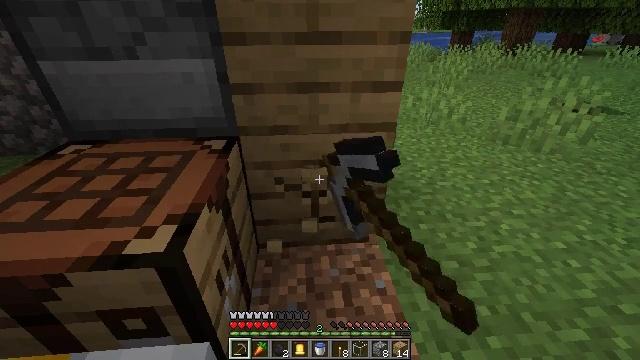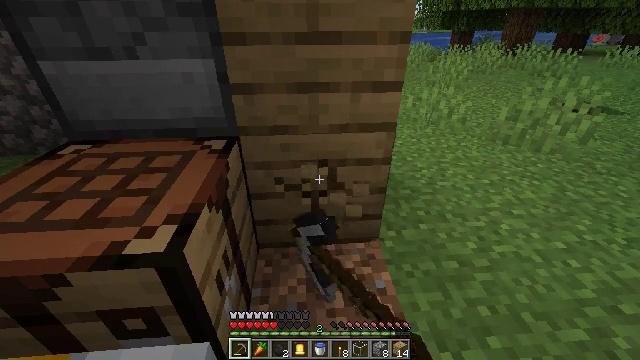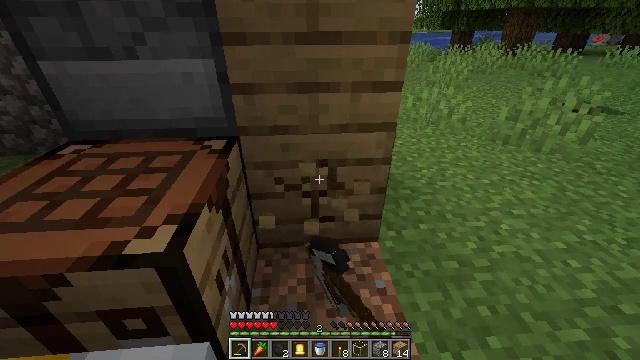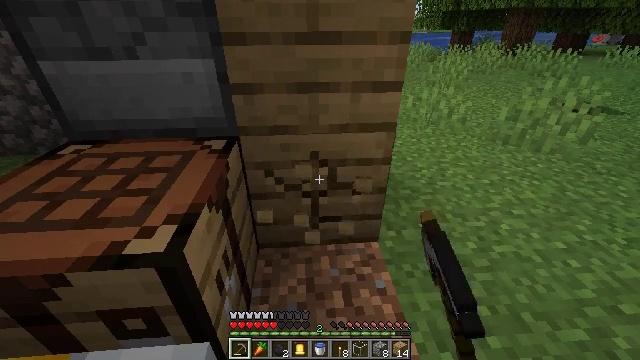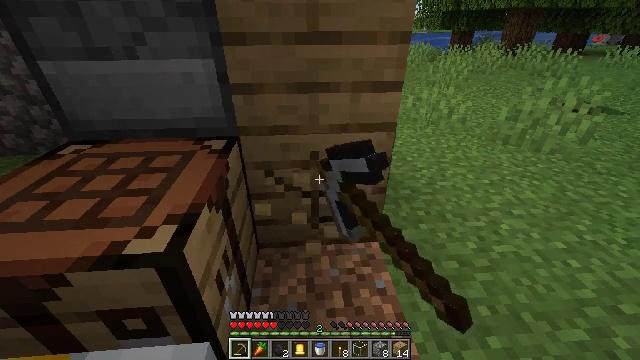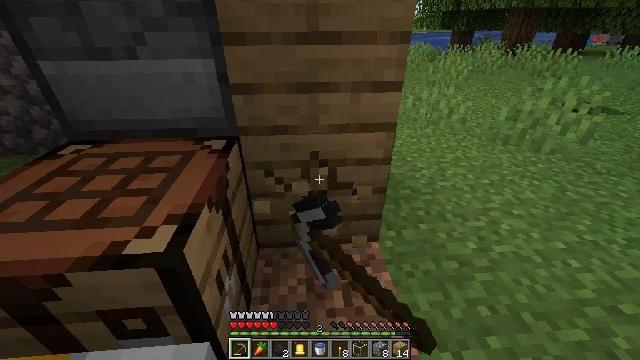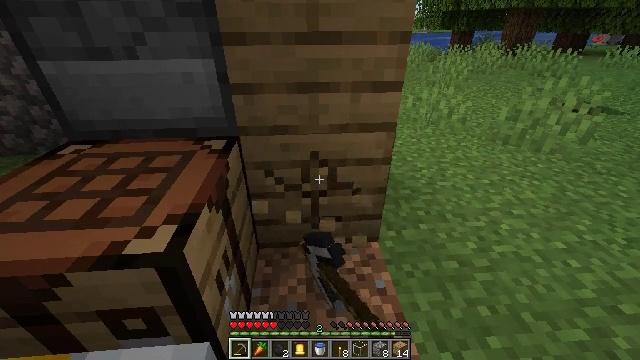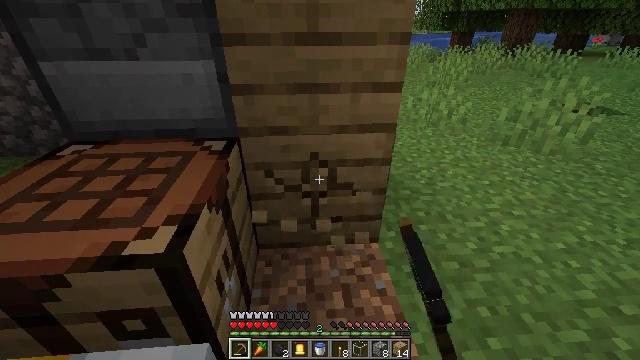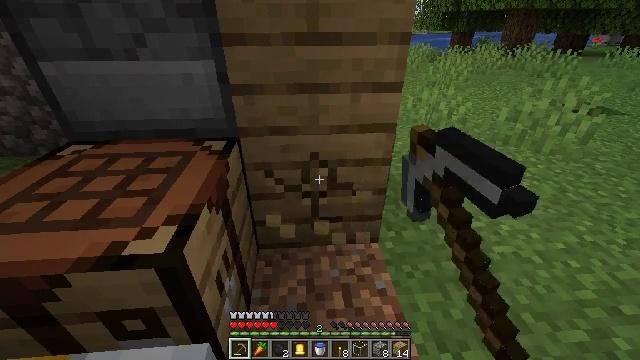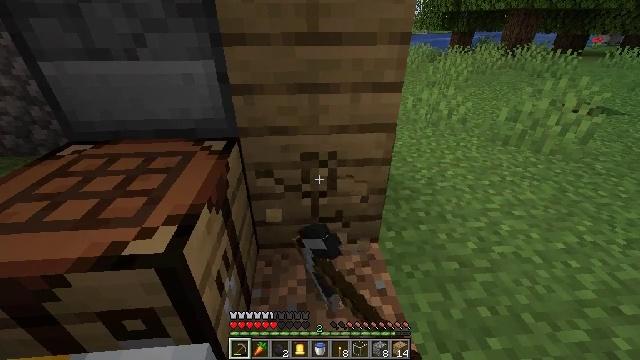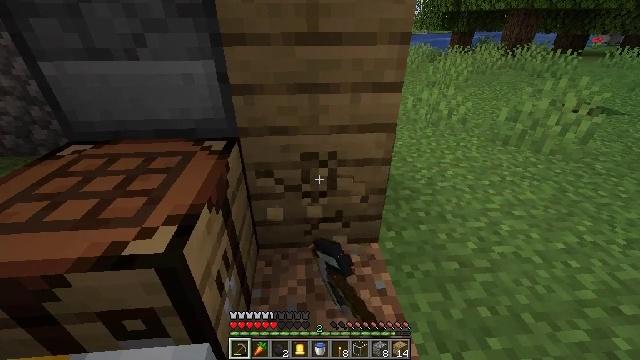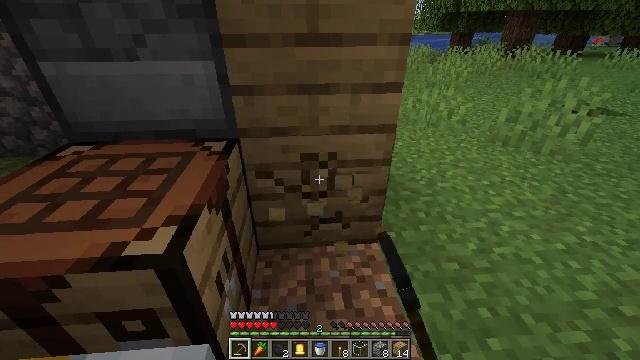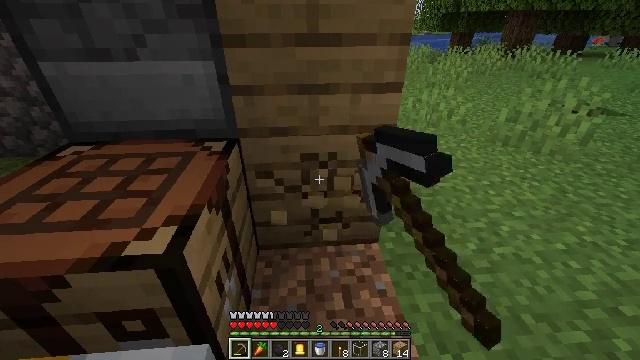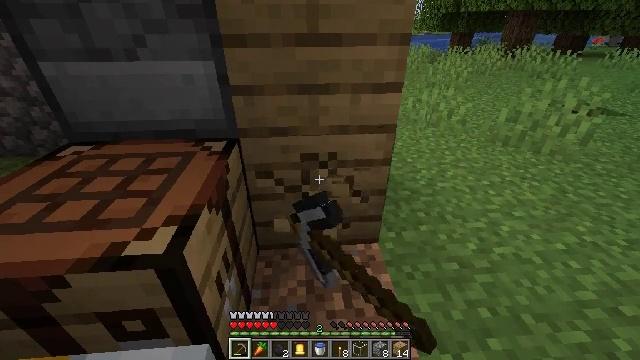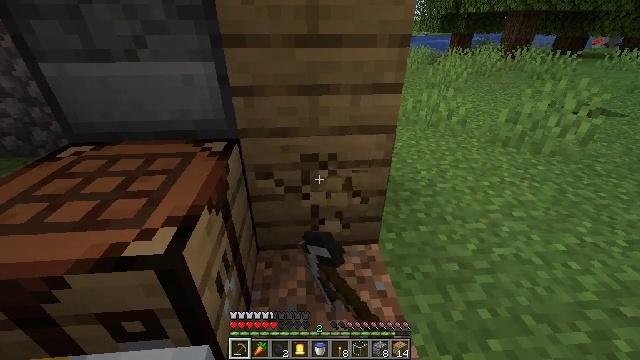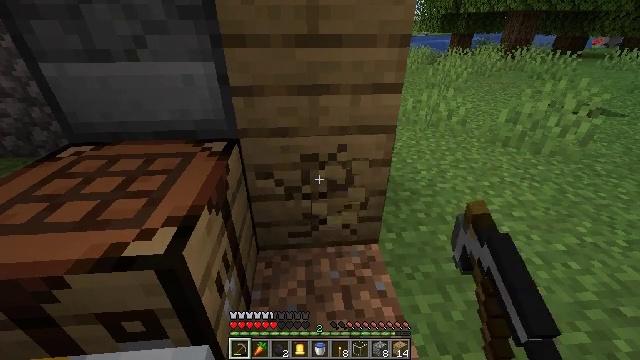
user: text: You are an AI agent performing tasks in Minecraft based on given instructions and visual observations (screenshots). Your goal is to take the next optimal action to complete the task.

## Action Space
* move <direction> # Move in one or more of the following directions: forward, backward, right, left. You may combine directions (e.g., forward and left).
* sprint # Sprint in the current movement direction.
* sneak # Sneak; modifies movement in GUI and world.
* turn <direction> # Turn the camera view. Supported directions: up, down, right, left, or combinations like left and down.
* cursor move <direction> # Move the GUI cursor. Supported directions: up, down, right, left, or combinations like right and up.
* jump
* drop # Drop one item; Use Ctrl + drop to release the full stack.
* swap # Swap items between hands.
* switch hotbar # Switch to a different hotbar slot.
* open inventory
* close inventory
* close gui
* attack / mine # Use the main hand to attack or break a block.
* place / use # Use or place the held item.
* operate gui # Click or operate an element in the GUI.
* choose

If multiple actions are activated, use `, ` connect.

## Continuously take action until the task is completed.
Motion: motion action
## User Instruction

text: Attack the oak planks to recycle it.
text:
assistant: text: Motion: attack / mine
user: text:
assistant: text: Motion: attack / mine
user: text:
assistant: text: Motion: attack / mine
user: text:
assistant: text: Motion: attack / mine
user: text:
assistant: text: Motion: attack / mine
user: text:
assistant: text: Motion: attack / mine
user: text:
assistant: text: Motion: attack / mine
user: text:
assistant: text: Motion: attack / mine
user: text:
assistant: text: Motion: attack / mine
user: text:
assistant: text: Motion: attack / mine
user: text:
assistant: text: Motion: attack / mine
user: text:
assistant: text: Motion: attack / mine
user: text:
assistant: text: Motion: attack / mine
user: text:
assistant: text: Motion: attack / mine
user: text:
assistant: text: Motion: attack / mine
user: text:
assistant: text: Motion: attack / mine
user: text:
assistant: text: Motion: attack / mine
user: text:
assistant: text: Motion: attack / mine
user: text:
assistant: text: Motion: attack / mine
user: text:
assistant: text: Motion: attack / mine
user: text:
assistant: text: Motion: attack / mine
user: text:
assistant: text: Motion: attack / mine
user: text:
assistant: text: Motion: attack / mine
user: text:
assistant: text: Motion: attack / mine
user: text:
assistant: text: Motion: attack / mine
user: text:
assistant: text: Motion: attack / mine
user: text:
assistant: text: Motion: attack / mine
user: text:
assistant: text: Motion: attack / mine
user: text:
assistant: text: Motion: attack / mine
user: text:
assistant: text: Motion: attack / mine